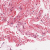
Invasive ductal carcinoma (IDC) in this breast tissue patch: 0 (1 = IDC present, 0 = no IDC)